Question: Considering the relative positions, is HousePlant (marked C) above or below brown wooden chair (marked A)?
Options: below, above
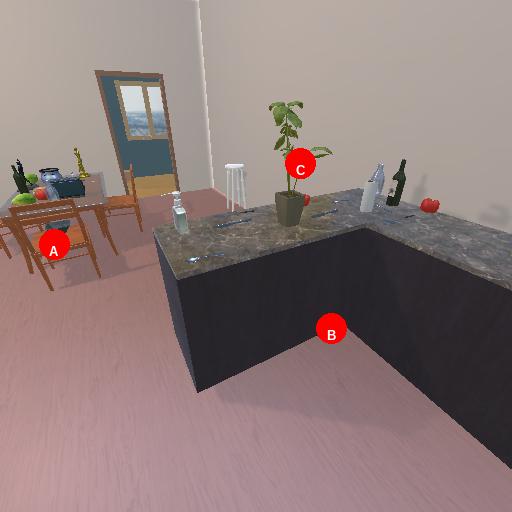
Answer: below